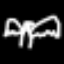
Label: angel